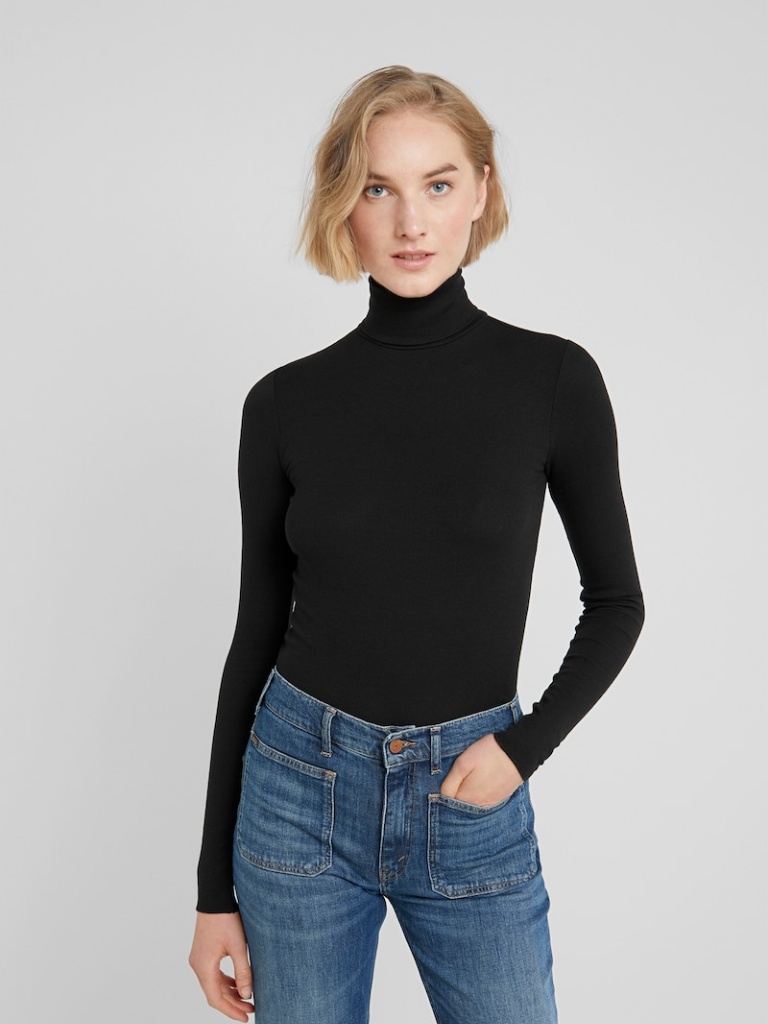
knit tight a long-sleeved with the sleeves down hip length Fully Tucked in turtleneck turtleneck